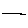
Label: line